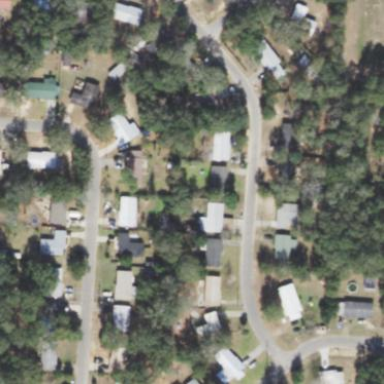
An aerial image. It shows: Single-family residential area.